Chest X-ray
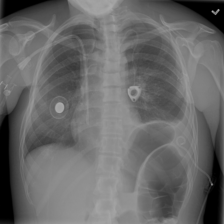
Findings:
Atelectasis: negative
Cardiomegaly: negative
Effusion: positive
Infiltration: negative
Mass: negative
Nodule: negative
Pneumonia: negative
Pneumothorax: negative
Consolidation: negative
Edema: negative
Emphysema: negative
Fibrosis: negative
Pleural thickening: negative
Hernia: negative